Aerial crown-view tile of a tropical tree (Barro Colorado Island, Panama), acquired 20241014:
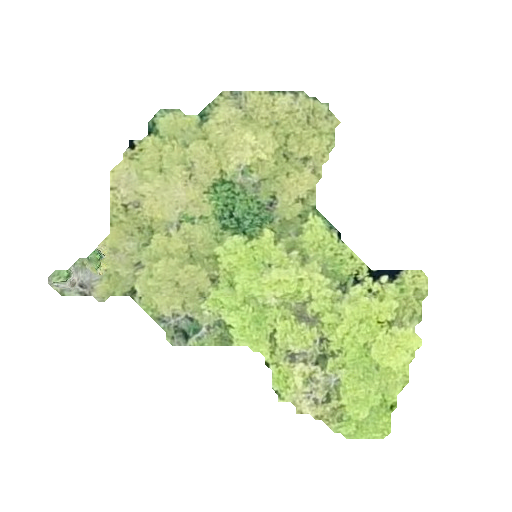
Species: Terminalia amazonia
GBIF accepted scientific name: Terminalia amazonica
Crown area: 107.218 m²